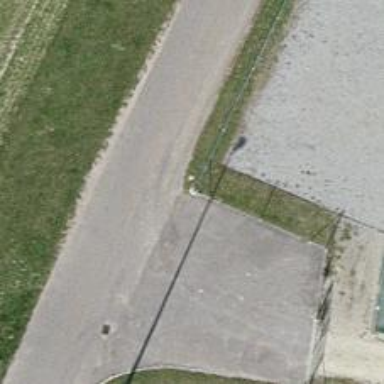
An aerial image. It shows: Fence with chain link type.